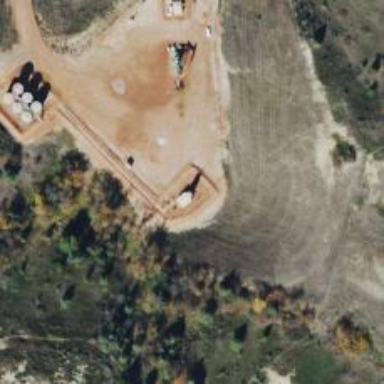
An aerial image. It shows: Storage tank with man-made structure.